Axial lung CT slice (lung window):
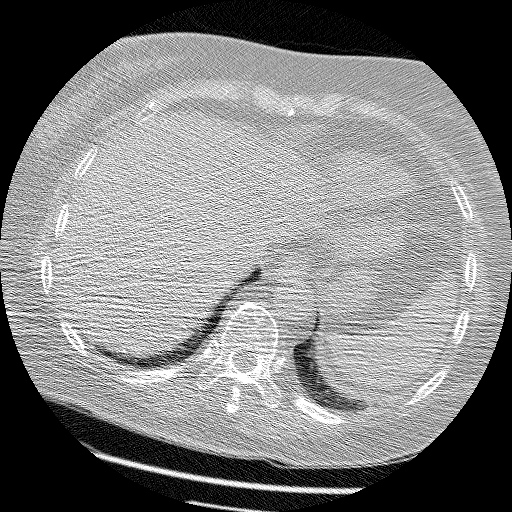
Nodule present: no